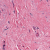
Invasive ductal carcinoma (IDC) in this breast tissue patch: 0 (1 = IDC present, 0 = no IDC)